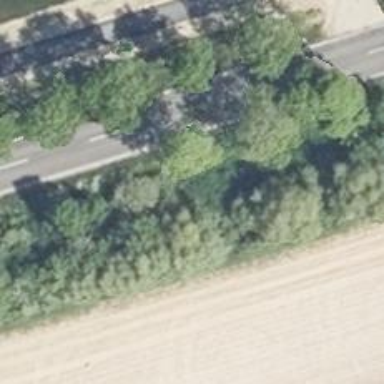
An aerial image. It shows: Row of broadleaved trees.